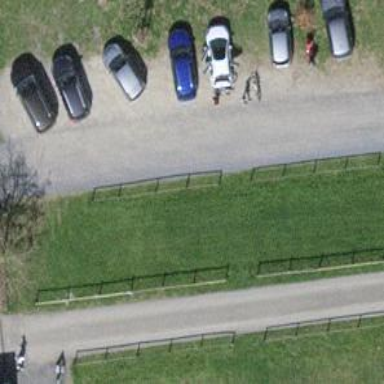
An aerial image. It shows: Bicycle parking area on grass surface.